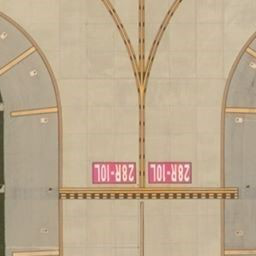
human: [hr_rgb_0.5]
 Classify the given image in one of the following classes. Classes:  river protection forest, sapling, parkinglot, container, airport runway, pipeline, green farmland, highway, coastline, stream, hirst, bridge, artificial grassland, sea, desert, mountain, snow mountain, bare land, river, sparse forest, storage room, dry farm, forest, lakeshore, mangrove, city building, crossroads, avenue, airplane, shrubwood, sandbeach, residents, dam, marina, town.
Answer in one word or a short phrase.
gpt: airport runway